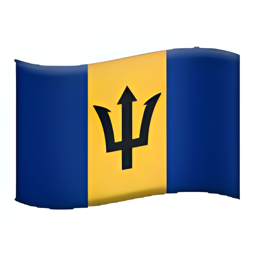
Name: flag for barbados
Emoji: 🇧🇧
Group: Flags
Sub-group: country-flag